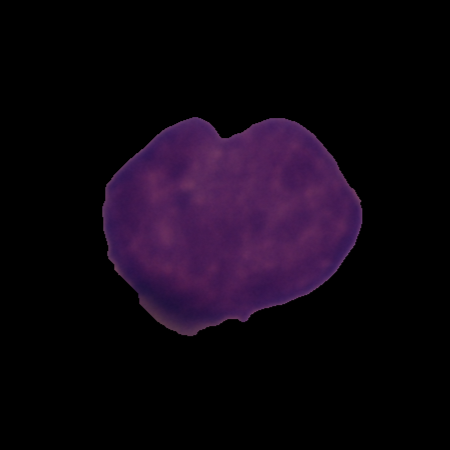
Label: cancer